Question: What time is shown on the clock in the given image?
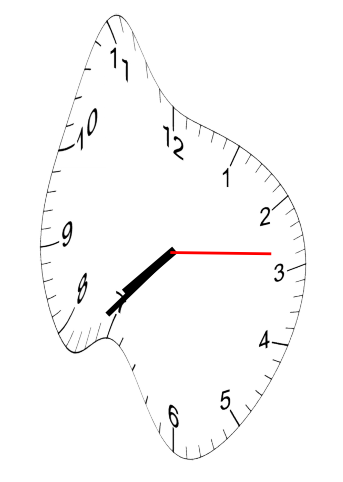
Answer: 07:37:14